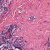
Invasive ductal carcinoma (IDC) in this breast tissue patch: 0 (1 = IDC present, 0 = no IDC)